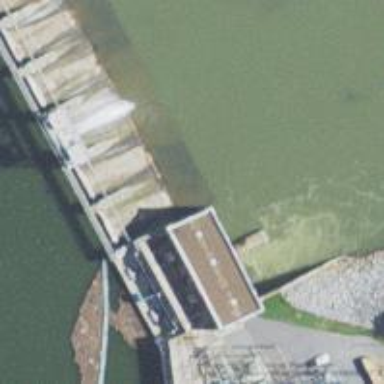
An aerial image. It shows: Hydro power generator using the water-storage method.